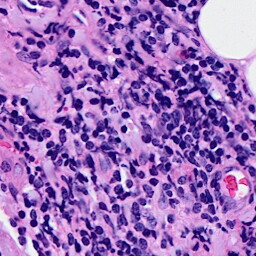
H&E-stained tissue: Breast